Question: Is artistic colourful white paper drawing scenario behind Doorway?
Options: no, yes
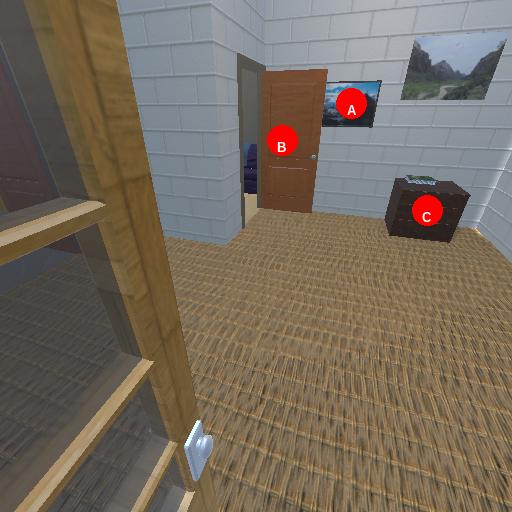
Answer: no